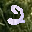
Label: 2